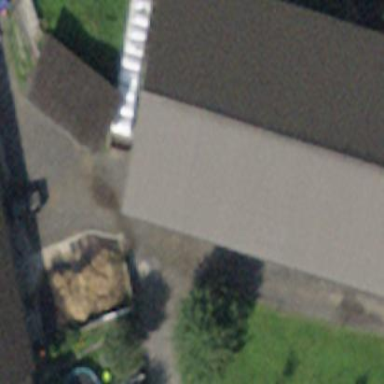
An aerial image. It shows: Rural barn.